Question: Text is a little difficult to read on my current <URL> -- I'd like to add a semi-transparent black box around my text area. Is there anyway to do this?
Here's a rough example of what I want to do:

Thanks!
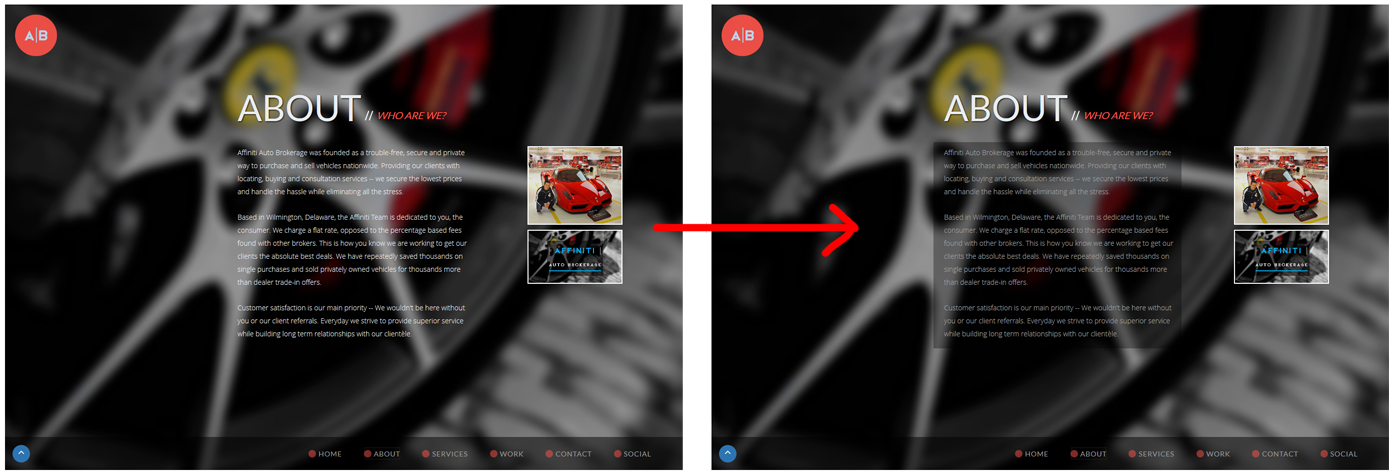
Answer: Put it in a 'div' container and give that div a 'background-color: rgba(0,0,0,0.7);'. '0.7' being the opacity.